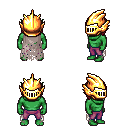
a pixel art fantasy rpg character, male body template, orc, green skin, gray tattered cape, magenta pants, brunette pageboy hairstyle, gold helm, four views (front, back, left, right), 2x2 character sprite sheet, small pixel art, hard edges, no anti-aliasing